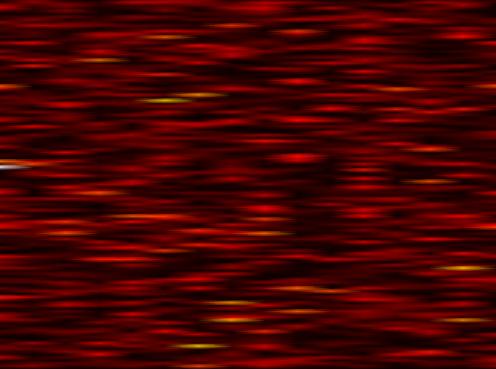
Label: WOLA